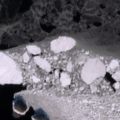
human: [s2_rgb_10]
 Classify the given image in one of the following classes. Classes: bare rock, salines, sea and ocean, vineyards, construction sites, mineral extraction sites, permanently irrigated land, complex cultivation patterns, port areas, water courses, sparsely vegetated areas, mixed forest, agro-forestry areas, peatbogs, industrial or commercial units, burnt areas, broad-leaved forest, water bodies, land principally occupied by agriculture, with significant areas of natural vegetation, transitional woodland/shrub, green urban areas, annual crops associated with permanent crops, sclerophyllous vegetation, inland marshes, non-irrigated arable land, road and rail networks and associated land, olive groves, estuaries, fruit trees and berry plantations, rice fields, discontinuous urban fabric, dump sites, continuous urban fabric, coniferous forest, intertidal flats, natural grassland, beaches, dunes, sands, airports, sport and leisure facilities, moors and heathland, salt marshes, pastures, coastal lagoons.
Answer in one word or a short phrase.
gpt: sea and ocean